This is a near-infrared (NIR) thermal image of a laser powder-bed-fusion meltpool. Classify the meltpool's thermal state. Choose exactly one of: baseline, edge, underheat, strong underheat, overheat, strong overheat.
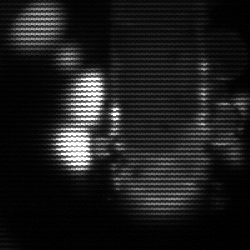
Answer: strong underheat